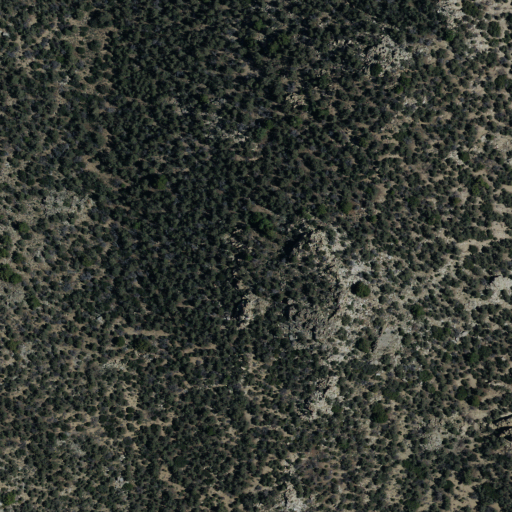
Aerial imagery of mountain in California named Chimney Peak containing shrub and evergreen forest